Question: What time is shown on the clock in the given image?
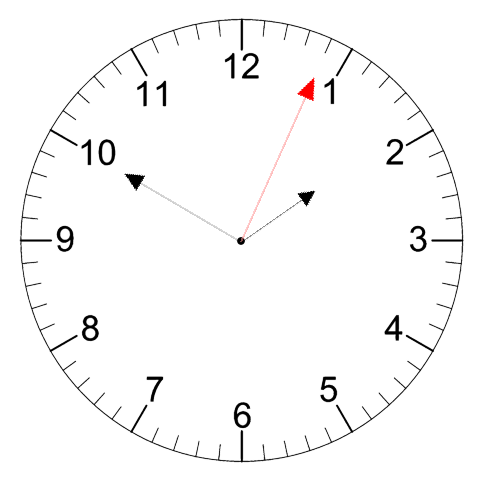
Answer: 01:50:04